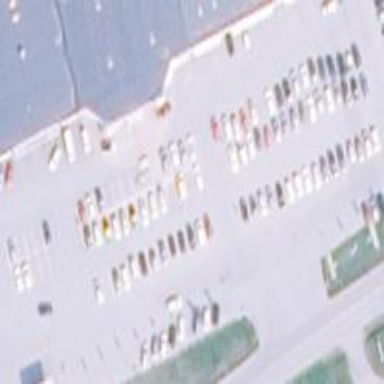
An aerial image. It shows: Parking area.